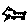
Label: line